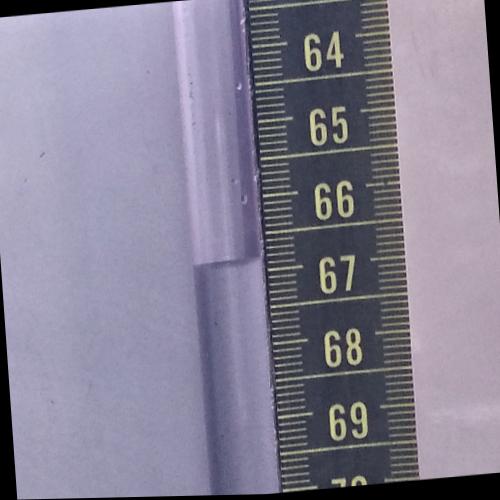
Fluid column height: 66.8 cm